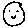
Label: smiley face